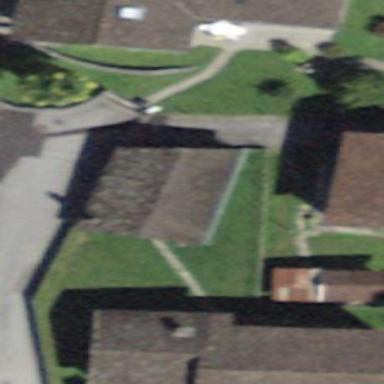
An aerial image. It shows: Detached building.